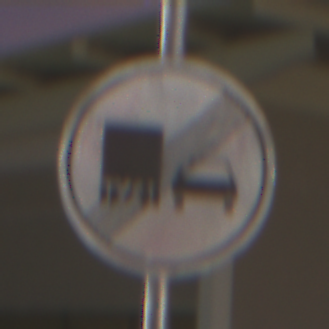
Verkehrszeichen: EndeUeberholverbotKraftfahrzeuge
Umgebung: Outdoor, Urban
Tageszeit: SunriseSunset
Wetter: PartlyCloudy
Licht: Artificial
Jahreszeit: NotSpecified
Kontrast: HighContrast